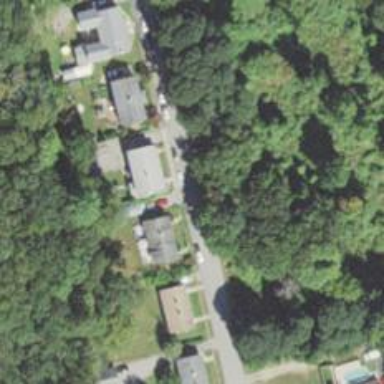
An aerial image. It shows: Residential driveway used as service road.